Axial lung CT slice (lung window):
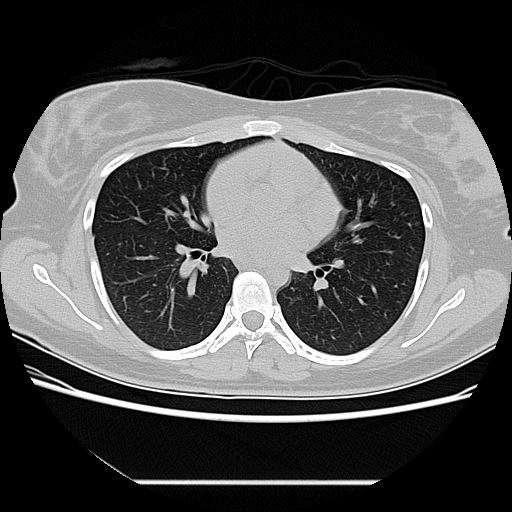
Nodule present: no